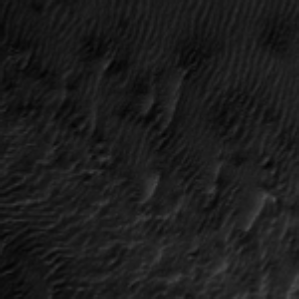
Label: frost